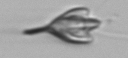
Label: Pyramimonas_longicauda